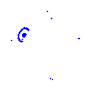
Particle: kaon